The plot shows one second of acceleration measured on a rotor kit. Classify the rotor condition as one of: normal, misalignment, unbalance, looseness.
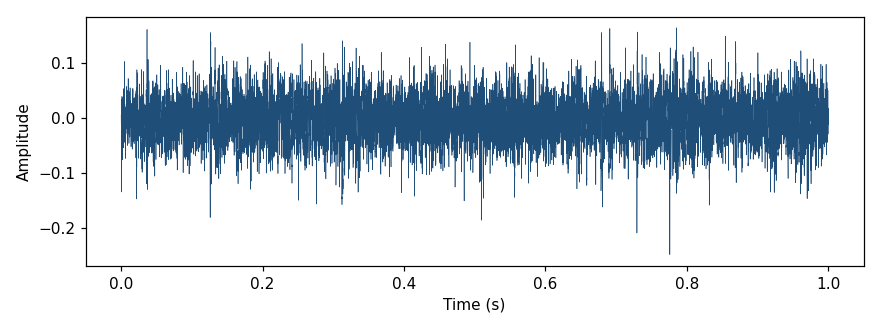
Answer: misalignment